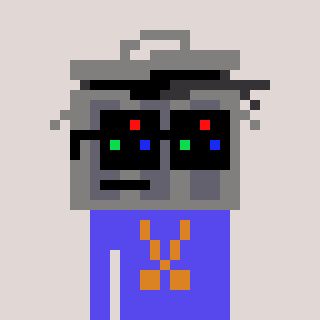
a pixel art character with square black sunglasses, a trashcan-shaped head and a computerblue-colored body on a warm background